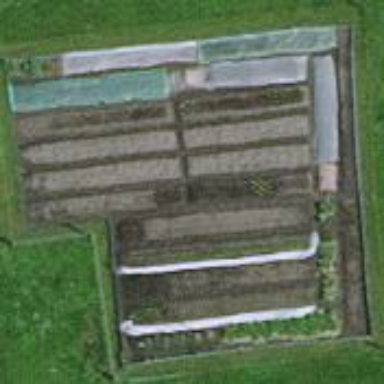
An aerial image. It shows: Allotments area.